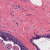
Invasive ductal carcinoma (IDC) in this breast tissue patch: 0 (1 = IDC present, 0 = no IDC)